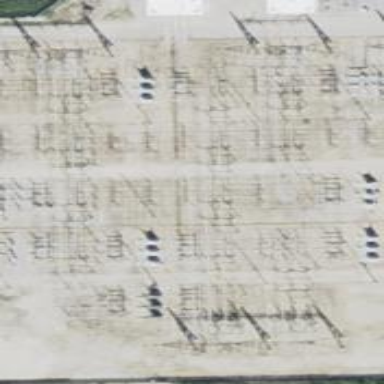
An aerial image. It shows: Switch for power supply.